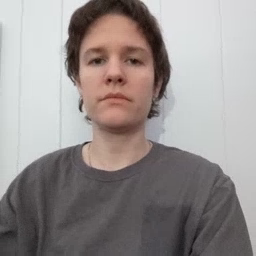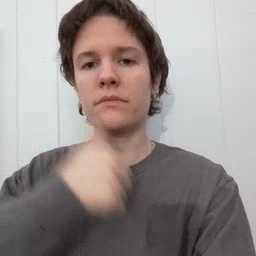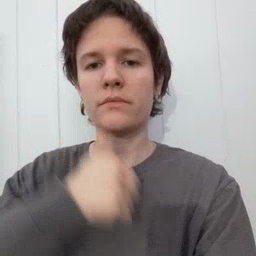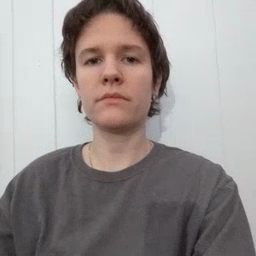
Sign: girl